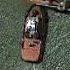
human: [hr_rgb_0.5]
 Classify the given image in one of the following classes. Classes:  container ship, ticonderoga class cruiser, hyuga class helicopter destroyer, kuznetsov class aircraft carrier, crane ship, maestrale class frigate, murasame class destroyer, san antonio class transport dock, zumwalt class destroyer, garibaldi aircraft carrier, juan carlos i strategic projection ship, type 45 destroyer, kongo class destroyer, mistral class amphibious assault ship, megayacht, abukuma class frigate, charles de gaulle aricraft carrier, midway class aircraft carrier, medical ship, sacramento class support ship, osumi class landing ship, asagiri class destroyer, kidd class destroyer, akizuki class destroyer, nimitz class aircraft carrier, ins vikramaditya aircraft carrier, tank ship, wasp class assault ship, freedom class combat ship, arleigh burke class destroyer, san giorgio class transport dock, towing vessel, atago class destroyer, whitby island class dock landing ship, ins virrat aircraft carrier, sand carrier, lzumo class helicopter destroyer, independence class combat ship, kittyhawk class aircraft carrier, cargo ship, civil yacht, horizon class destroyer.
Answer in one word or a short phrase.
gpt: Towing vessel